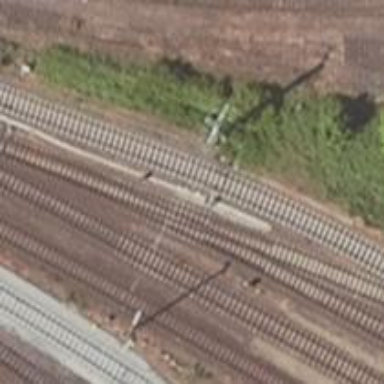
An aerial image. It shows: Wedge used for railway derailment.